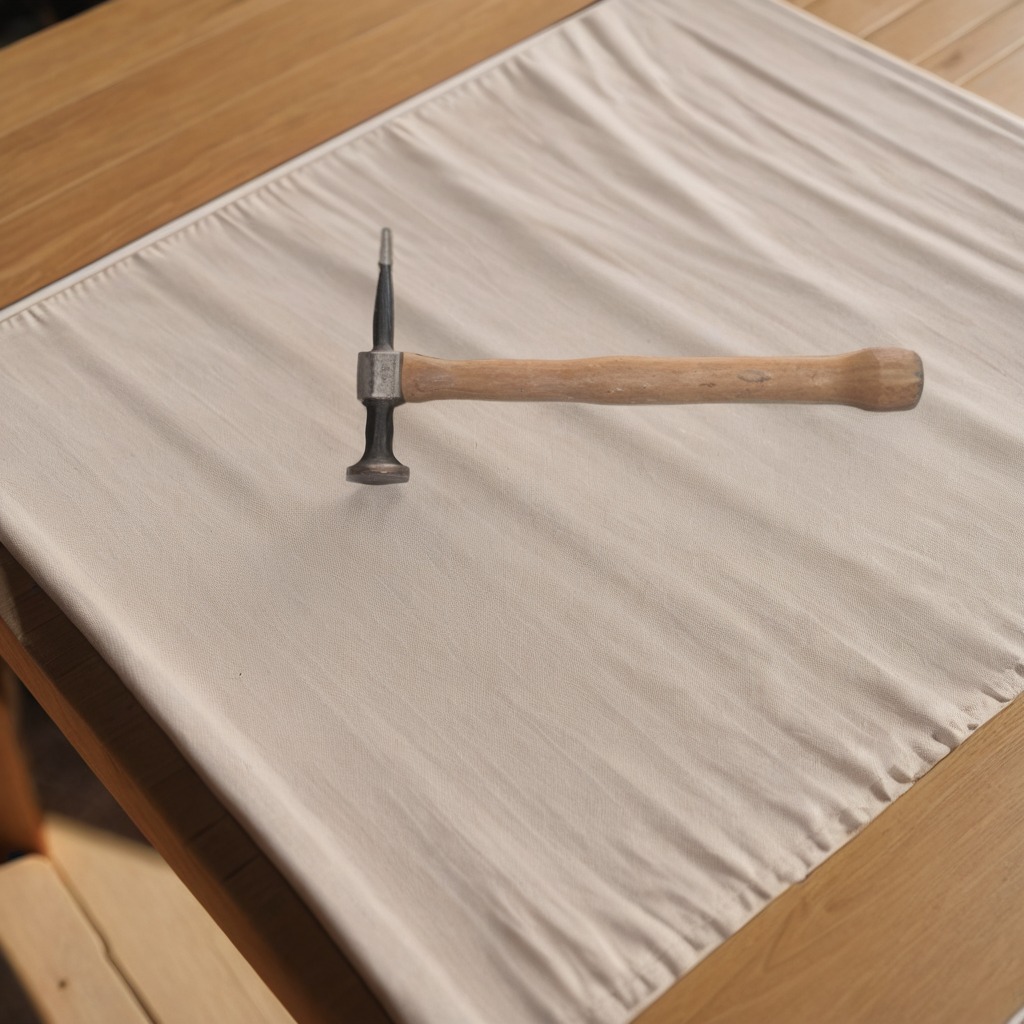
A hammer lying on the wooden table in an outdoor workshop during daytime bright natural light soft shadows worn but beneath the cloth.